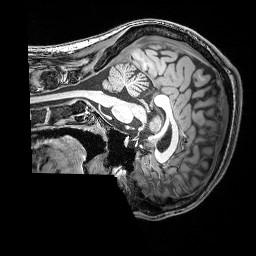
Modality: T1w
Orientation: sagittal
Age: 25
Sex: male
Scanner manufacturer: siemens
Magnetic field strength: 3 T
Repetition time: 2.53 s
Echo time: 0.00388 s